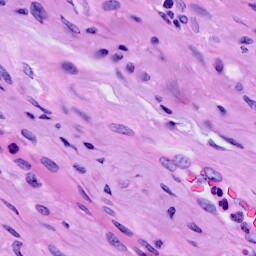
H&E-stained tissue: Cervix